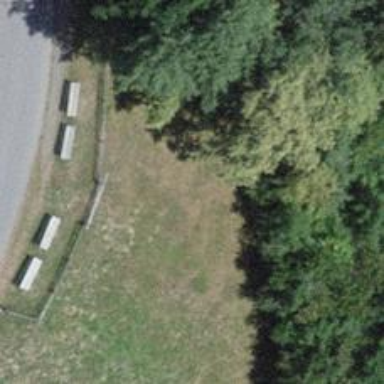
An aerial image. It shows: Bench for seating.